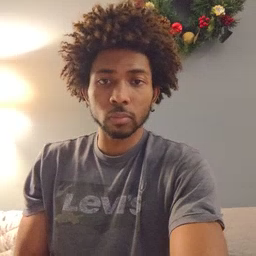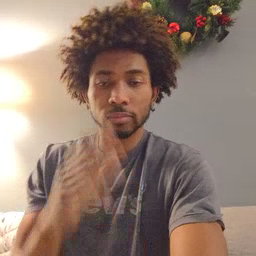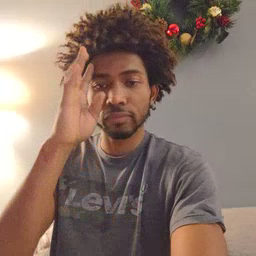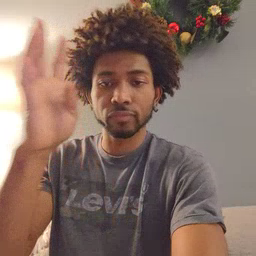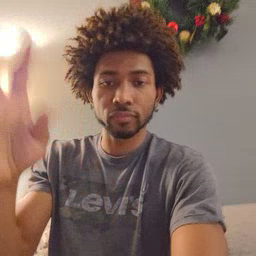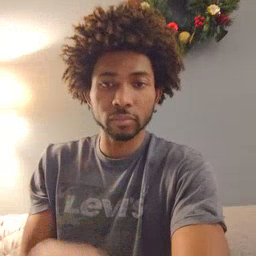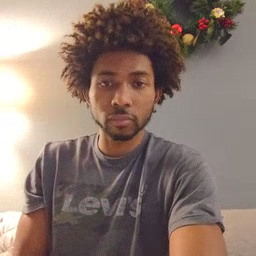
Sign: pretend